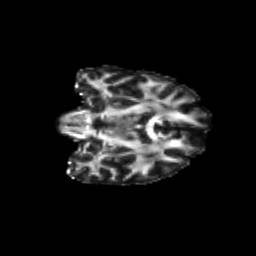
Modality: FA
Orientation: coronal
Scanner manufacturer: siemens
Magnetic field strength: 3 T
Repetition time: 9.2 s
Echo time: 0.084 s